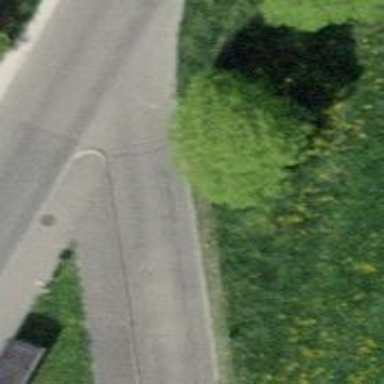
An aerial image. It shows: Row of deciduous broadleaved trees.